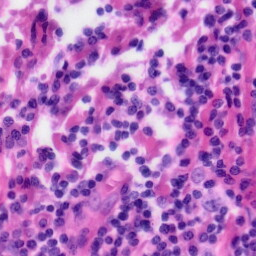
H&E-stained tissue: Tonsil